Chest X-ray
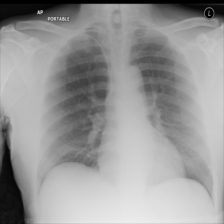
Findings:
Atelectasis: negative
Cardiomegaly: negative
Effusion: negative
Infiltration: negative
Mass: negative
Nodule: negative
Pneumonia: negative
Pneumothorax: negative
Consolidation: negative
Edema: negative
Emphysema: negative
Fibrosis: negative
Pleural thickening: negative
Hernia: negative